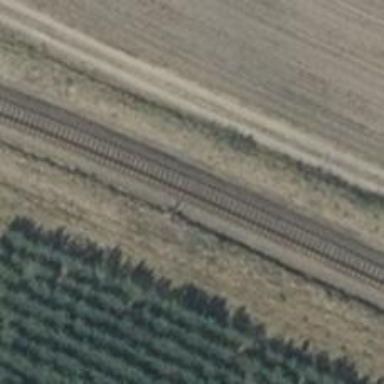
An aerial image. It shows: Railway milestone.